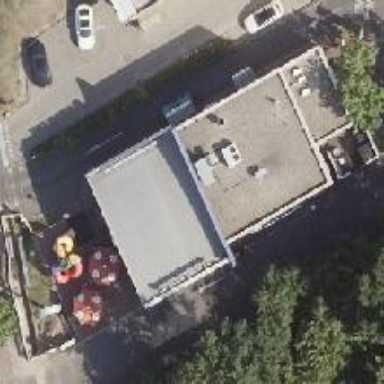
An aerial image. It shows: Fast food establishment.